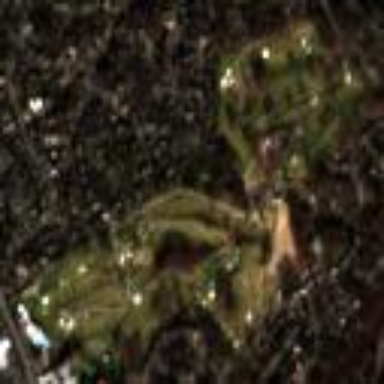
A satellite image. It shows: Golf course surrounded by greenery.